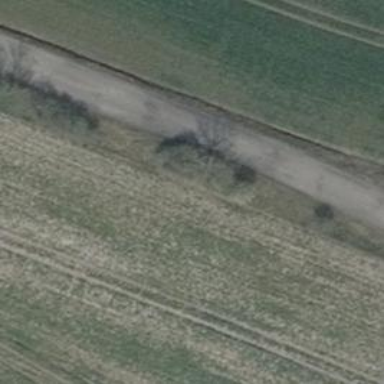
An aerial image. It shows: Track with grade2 tracktype.